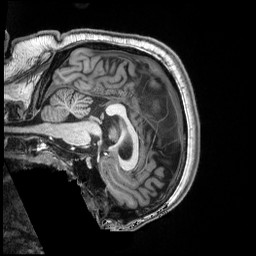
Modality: T1w
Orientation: sagittal
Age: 21
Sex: male